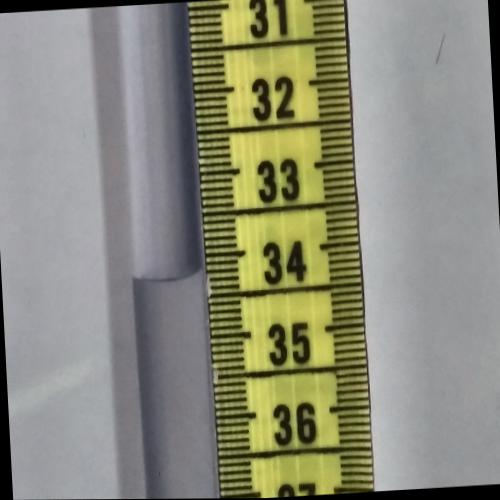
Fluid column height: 34.2 cm